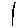
Label: smiley face